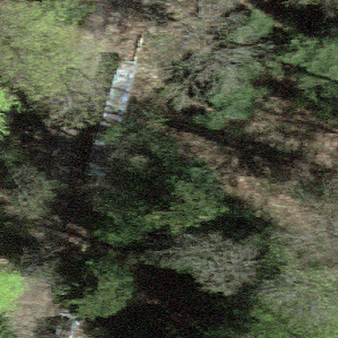
Label: other